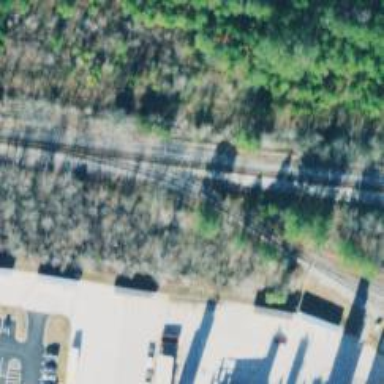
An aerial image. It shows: Rail spur service.